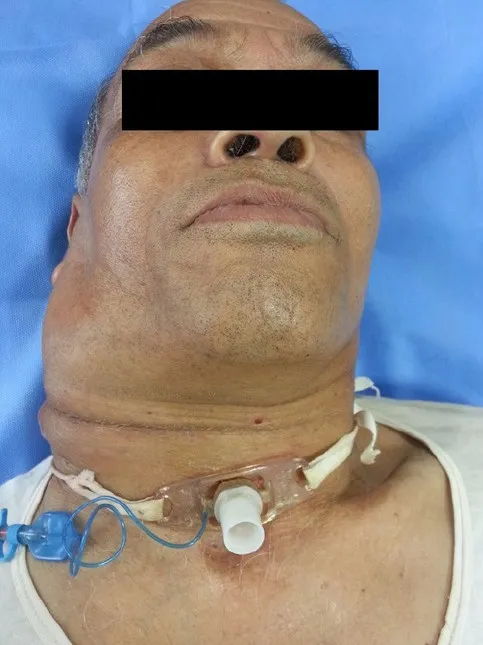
Clinical picture after extensive locoregional recurrence.
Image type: medical_photograph (other_medical_photograph)